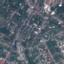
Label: Residential